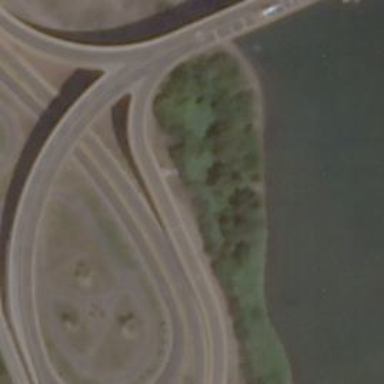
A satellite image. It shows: Unclassified road on bridge.